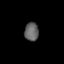
Tissue: lung
Cell type: Epithelial cells
Senescence score: 0.2385
Nuclear area (px): 255
Mean DAPI intensity: 98.031